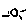
Label: sun